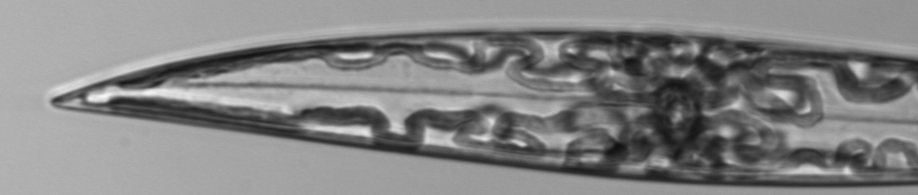
Label: Pleurosigma